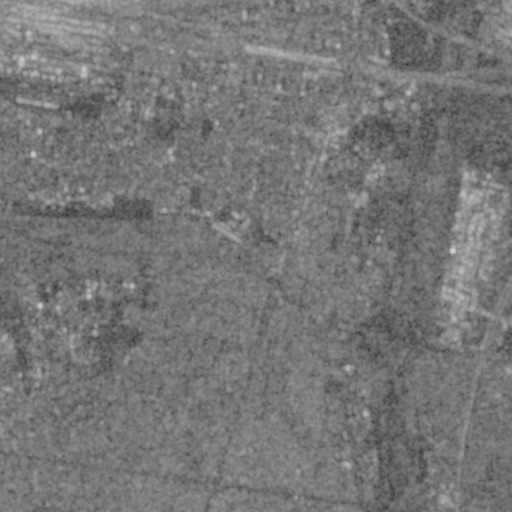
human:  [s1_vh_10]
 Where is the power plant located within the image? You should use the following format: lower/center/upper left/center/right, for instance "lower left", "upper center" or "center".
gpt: The power plant is located in the lower right of the image.
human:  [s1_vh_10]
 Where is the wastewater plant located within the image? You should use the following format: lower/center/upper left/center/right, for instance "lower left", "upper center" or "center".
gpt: The wastewater plant is located in the upper right of the image.
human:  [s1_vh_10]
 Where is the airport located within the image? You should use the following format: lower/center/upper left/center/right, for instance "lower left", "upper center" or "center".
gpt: There is no airport in the image.

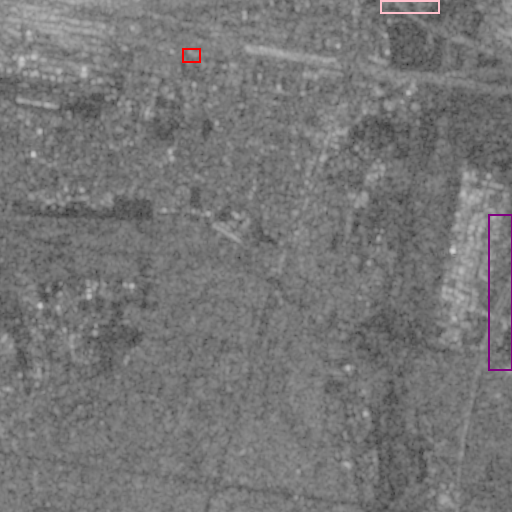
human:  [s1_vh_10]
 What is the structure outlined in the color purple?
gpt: The structure outlined in purple is a power plant.
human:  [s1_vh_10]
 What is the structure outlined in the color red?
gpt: The structure outlined in red is a power substation.
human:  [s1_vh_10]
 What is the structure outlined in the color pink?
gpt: The structure outlined in pink is a wastewater plant.
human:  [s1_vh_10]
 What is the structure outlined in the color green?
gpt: There is no green outline.